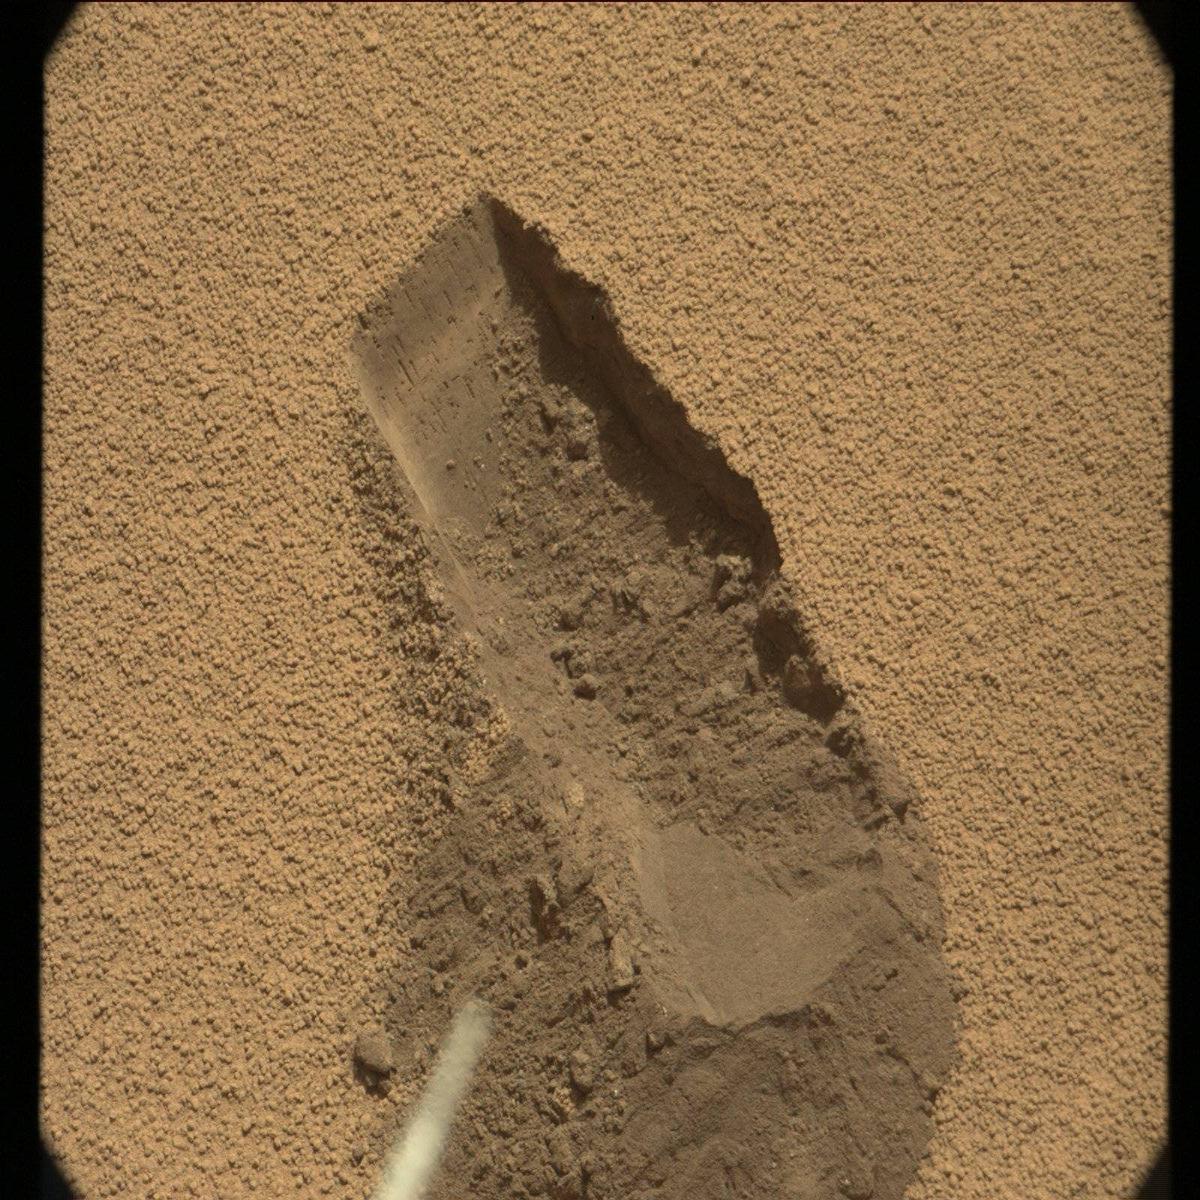
Terrain classes present: Hole, Rover, Sand / Soil